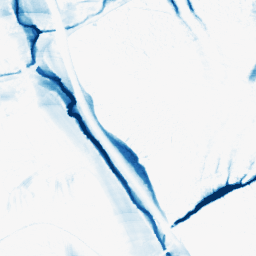
Category: morphological
Decomposition family: morphological_ellipse
Decomposition parameters: operation: closing
width: 10
height: 50
Upsampling method: sinc_blackman
Upsampling parameters: scale: 2
kernel_size: 16
Upsampling scale: 2